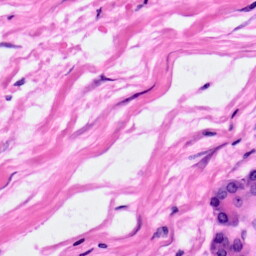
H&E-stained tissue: Pancreatic